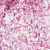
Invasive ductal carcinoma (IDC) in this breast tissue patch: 0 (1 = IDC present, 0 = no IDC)